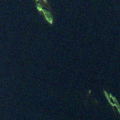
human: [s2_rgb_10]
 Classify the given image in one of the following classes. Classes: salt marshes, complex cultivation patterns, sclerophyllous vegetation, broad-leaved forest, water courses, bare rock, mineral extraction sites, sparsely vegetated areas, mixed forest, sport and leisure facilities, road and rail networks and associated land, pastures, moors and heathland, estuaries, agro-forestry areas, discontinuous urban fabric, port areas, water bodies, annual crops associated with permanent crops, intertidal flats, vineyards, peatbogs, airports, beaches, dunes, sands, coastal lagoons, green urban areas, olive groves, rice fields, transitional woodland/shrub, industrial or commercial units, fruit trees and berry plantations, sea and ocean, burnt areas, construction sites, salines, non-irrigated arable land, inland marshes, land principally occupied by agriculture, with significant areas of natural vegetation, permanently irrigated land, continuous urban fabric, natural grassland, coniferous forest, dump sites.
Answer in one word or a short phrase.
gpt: water bodies